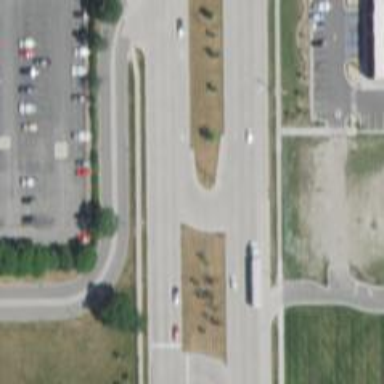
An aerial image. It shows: Primary link highway with separate sidewalk.